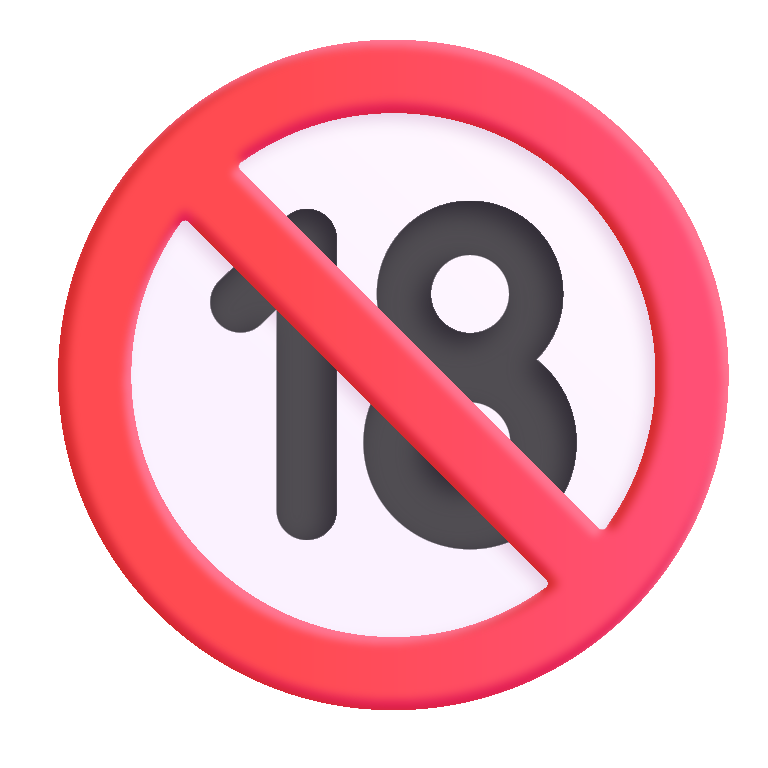
no one under eighteen color